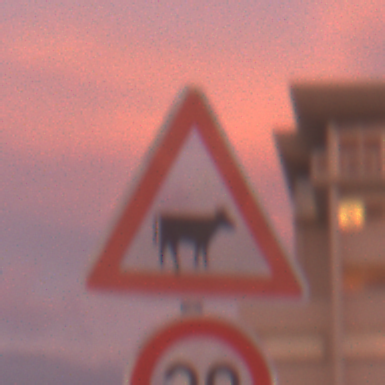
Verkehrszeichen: ViehtriebLinks
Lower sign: Geschwindigkeit30
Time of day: SunriseSunset
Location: Outdoor (Urban)
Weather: PartlyCloudy
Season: NotSpecified
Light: Natural